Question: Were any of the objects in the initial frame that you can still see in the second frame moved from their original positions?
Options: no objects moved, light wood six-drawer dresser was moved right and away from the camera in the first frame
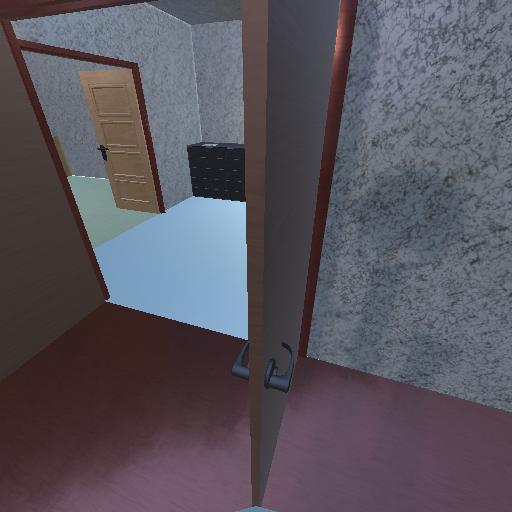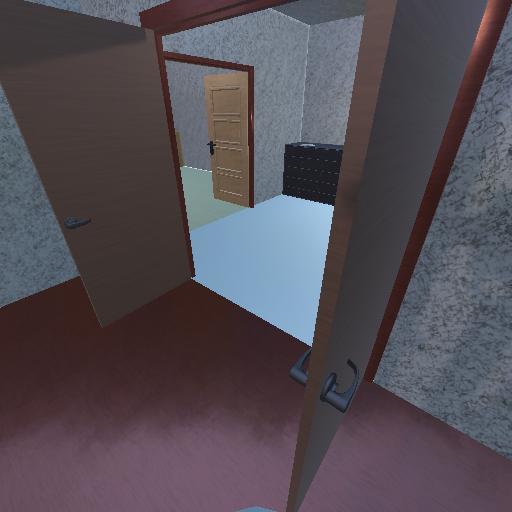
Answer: no objects moved